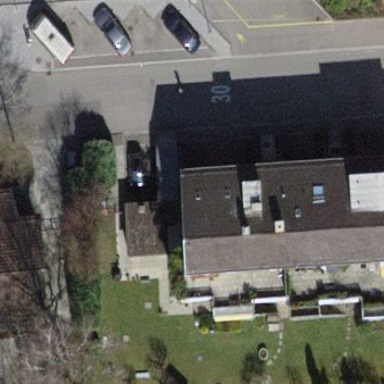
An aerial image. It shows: Building with tiled roof.